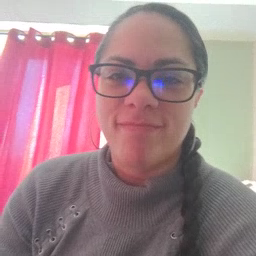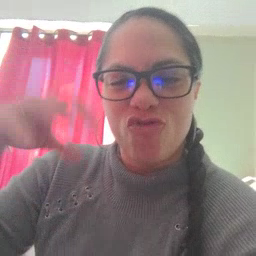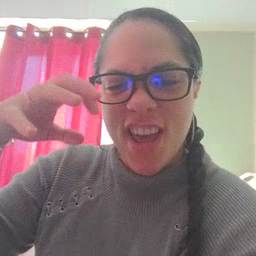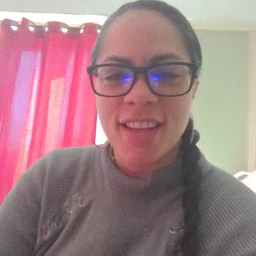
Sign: rain